Question: Calculate the area of the minimum circumscribed circle of all polygons in the graph, and keep the result as an integer
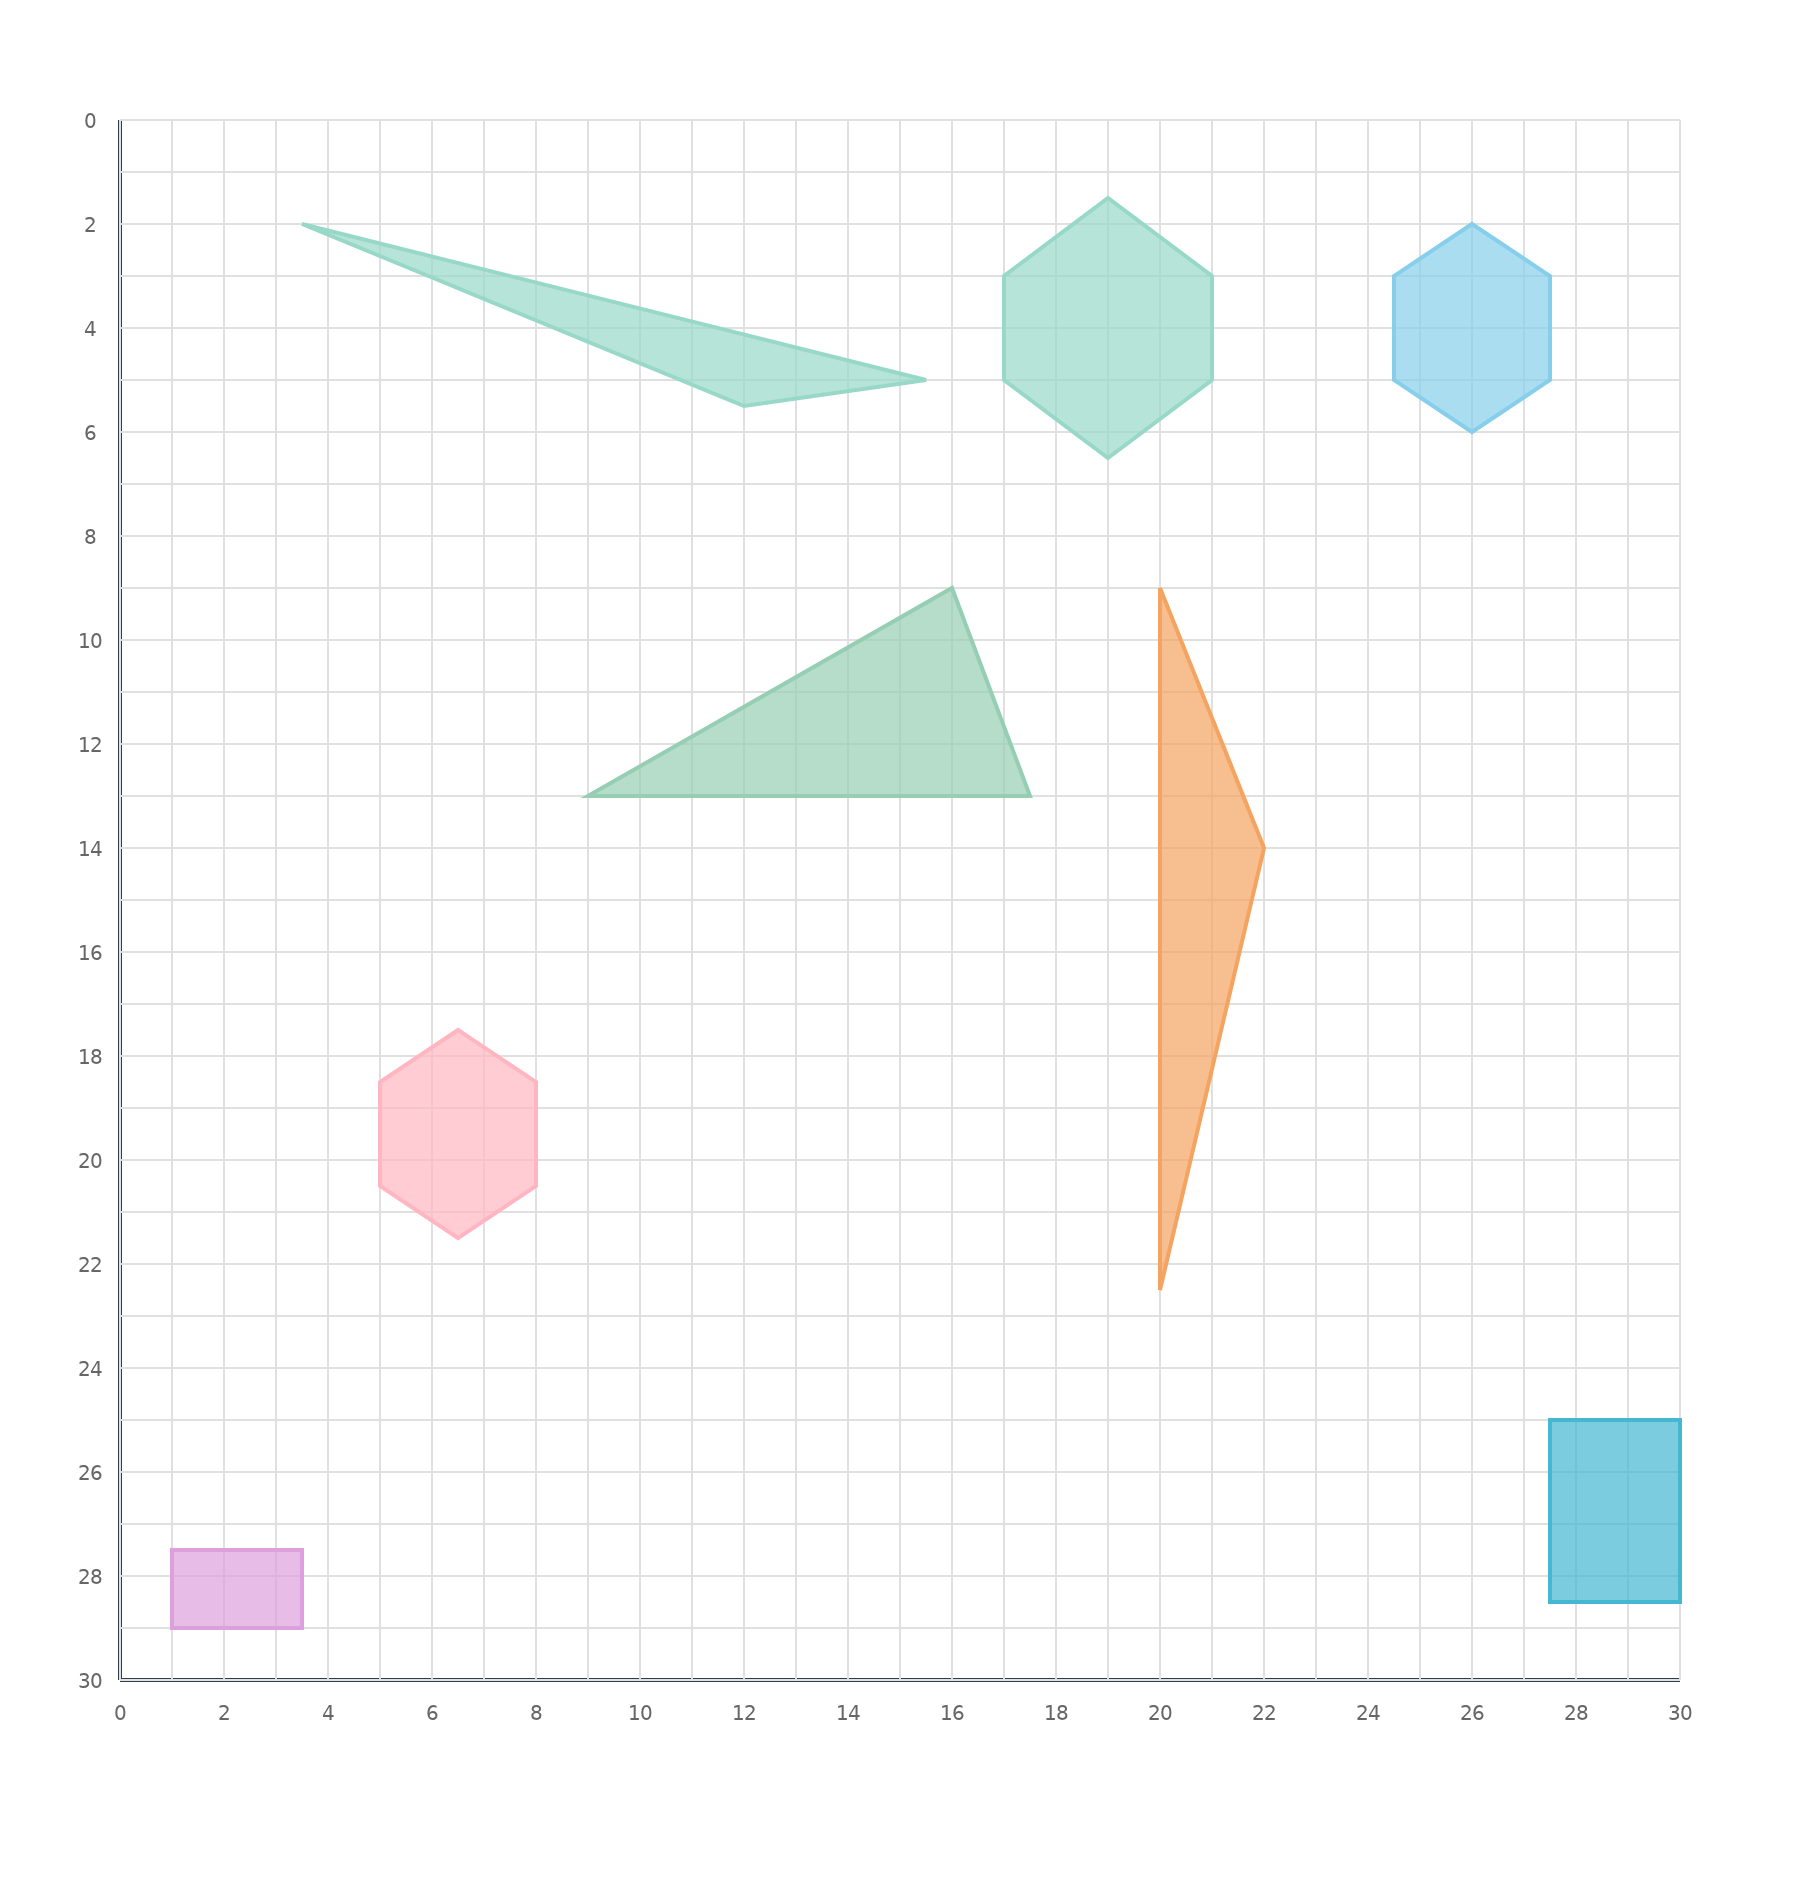
Answer: 1116